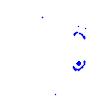
Particle: kaon